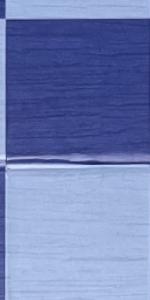
Label: Empty